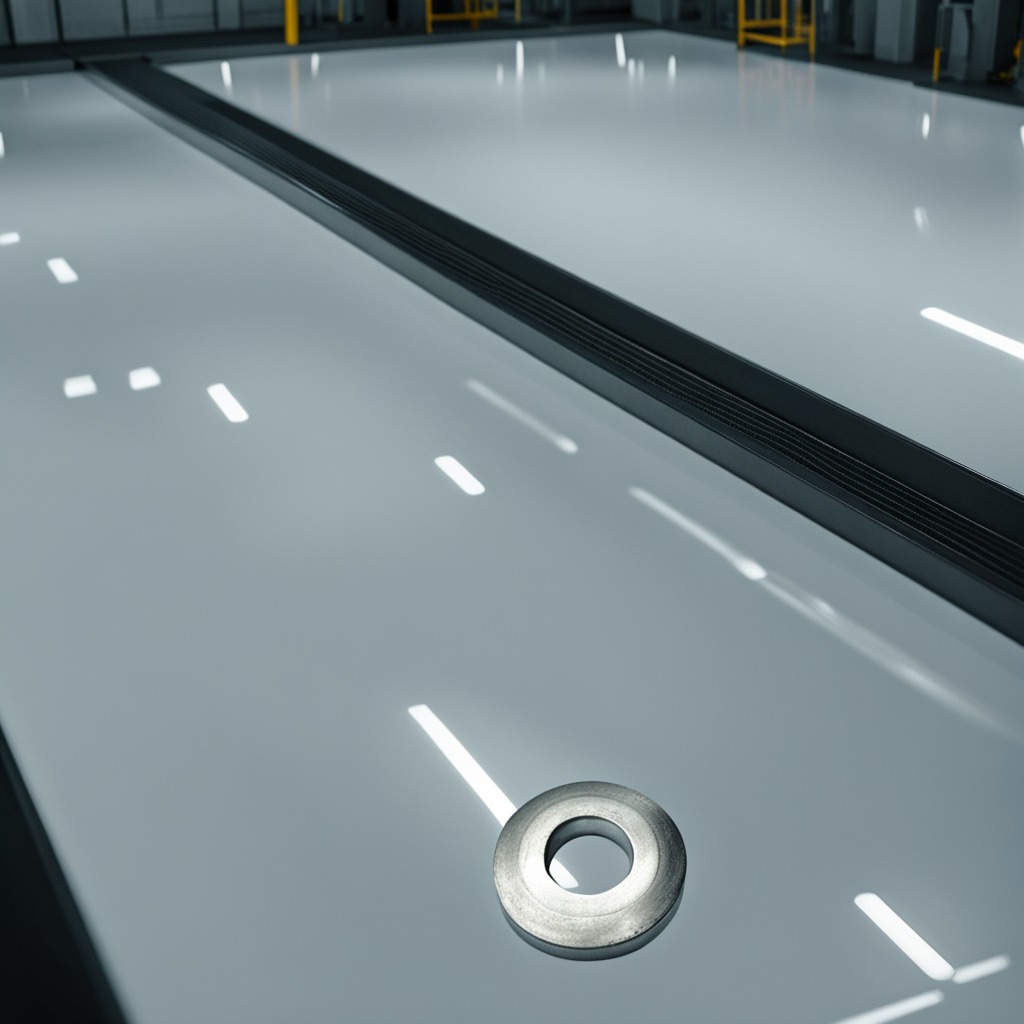
A flat metal washer lying on a high-gloss table in a ship maintenance bay industrial lighting.